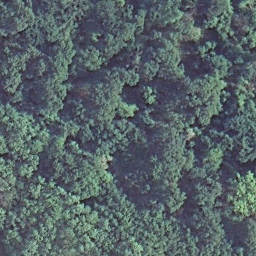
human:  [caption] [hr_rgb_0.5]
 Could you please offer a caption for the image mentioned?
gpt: This is a dense forest with emerald green plants .

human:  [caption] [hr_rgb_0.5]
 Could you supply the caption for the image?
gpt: There are lots of emerald green plants in the forest .

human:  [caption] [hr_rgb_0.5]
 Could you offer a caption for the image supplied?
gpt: Lots of emerald green plants in the dense forest .

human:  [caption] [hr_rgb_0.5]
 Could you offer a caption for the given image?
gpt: Lots of emerald green plants constitute a dense forest .

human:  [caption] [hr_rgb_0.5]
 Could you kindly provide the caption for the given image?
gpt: It is a dense forest .